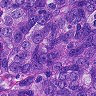
Metastatic tissue present: yes